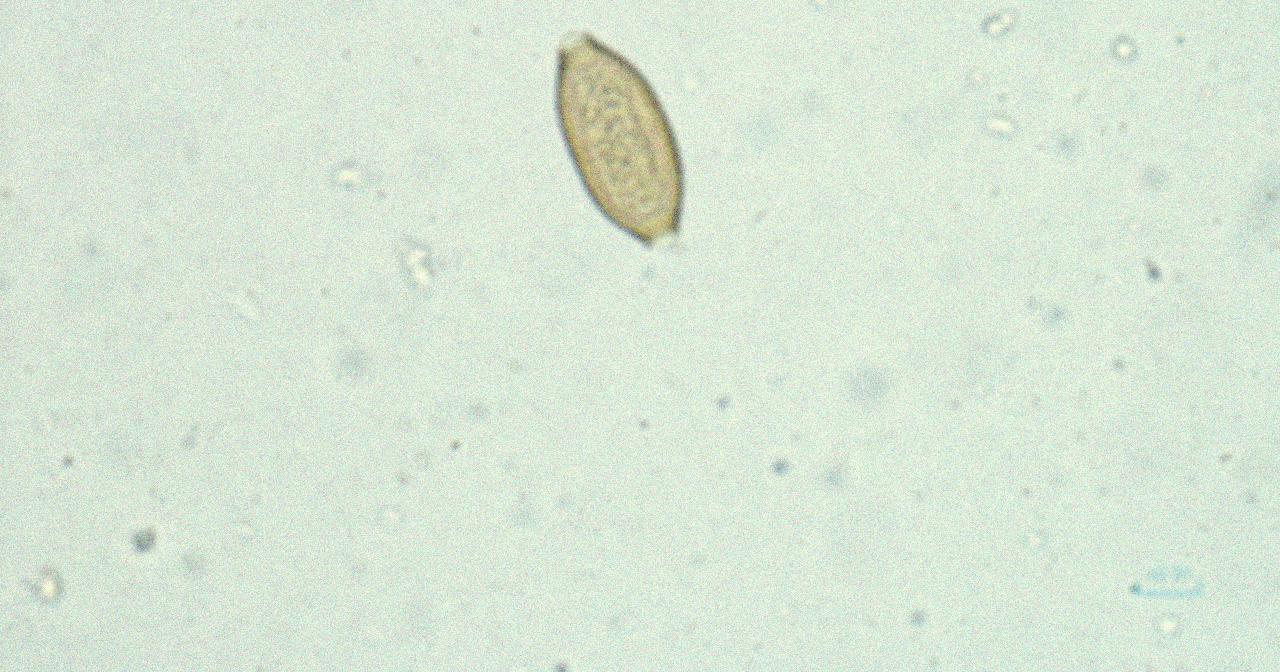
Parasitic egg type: Trichuris trichiura